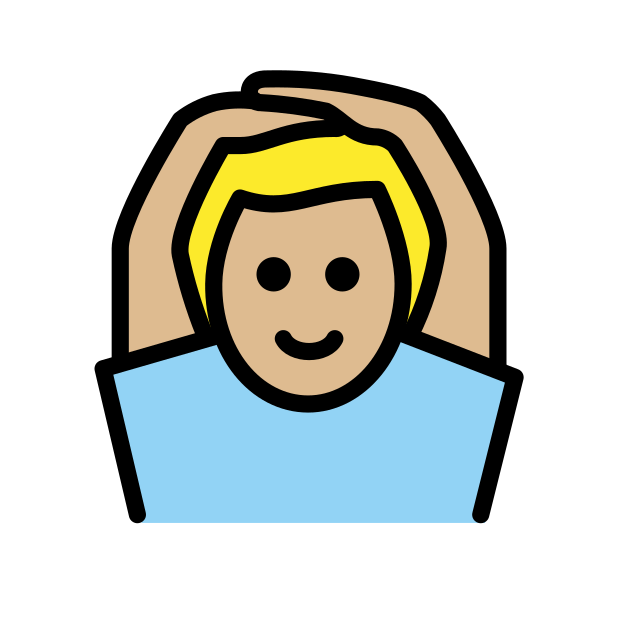
man gesturing OK: medium-light skin tone